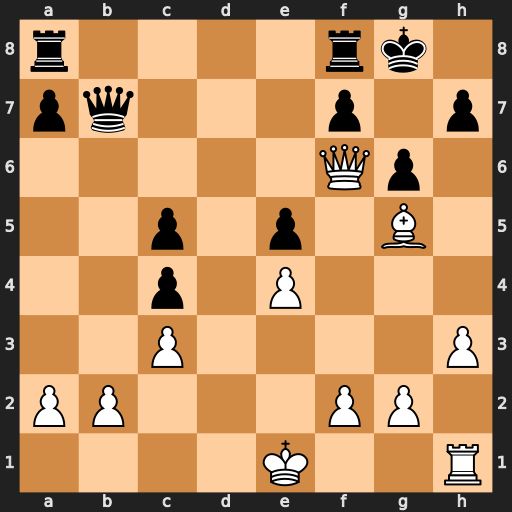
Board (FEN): r4rk1/pq3p1p/5Qp1/2p1p1B1/2p1P3/2P4P/PP3PP1/4K2R
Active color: w
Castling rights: K
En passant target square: -
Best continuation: Bh6 Qxe4+ Kd2 Rfd8+ Kc1 Qf4+ Bxf4